Question: Hi have written query like this:
'''
select Customerid,orderDate, OrderNumber,
DENSE_RANK() OVER (PARTITION BY Customerid ORDER BY orderDate) "rank"
from [order]
'''
and this produce result:

Here I want to retrieve only latest purchase of each customer like this:
'''
1 2014-04-09 00:00:00.000 543141 6
2 2014-03-04 00:00:00.000 543056 4
3 2014-01-28 00:00:00.000 542986 7
'''
How to achieve this using sql query
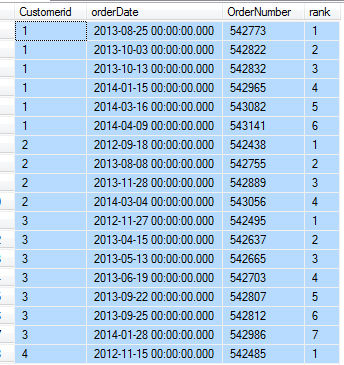
Answer: Use a subquery:
'''
select o.*
from (select Customerid,orderDate, OrderNumber,
DENSE_RANK() OVER (PARTITION BY Customerid ORDER BY orderDate DESC) as seqnum
from [order] o
) o
where seqnum = 1;
'''